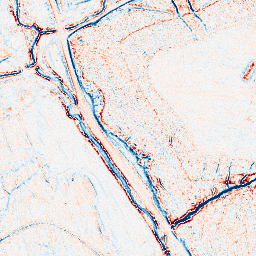
Category: edge_preserving
Decomposition family: anisotropic_diffusion
Decomposition parameters: iterations: 10
kappa: 10
gamma: 0.1
Upsampling method: edge_directed
Upsampling parameters: scale: 4
Upsampling scale: 4